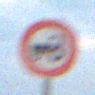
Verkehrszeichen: VerbotKraftfahrzeugeZuegeNichtSchneller25
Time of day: SunriseSunset
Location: Outdoor (Nature)
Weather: PartlyCloudy
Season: NotSpecified
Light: Natural